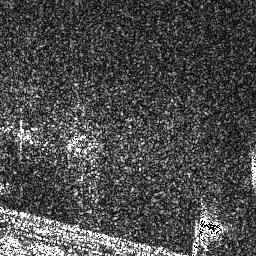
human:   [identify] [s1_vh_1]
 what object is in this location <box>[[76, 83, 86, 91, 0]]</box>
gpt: <ref>1 small ship at the bottom right</ref>